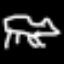
Label: frog